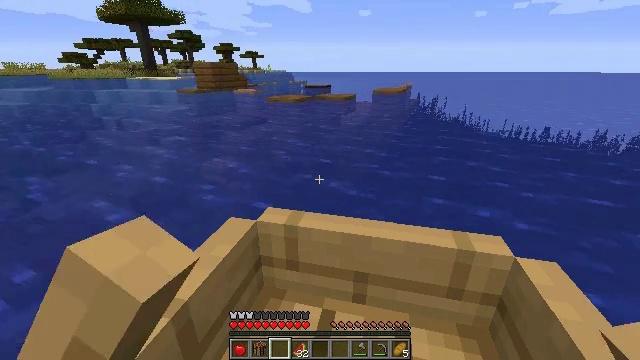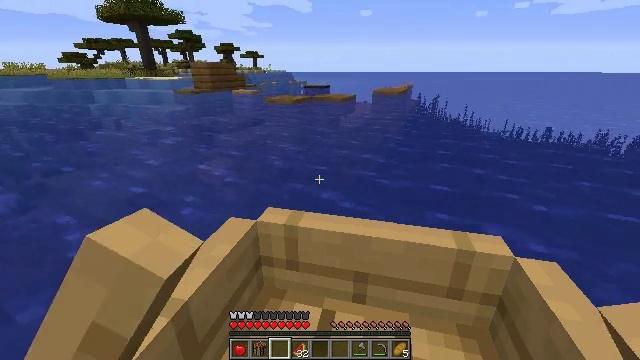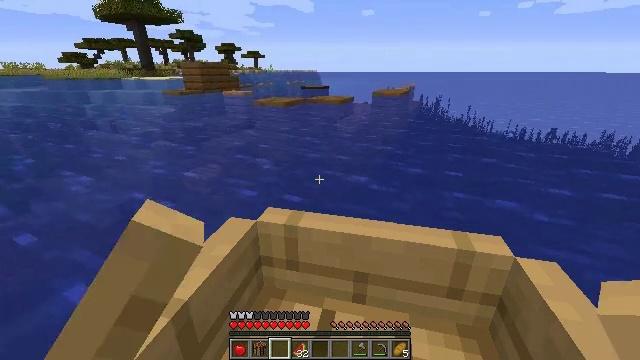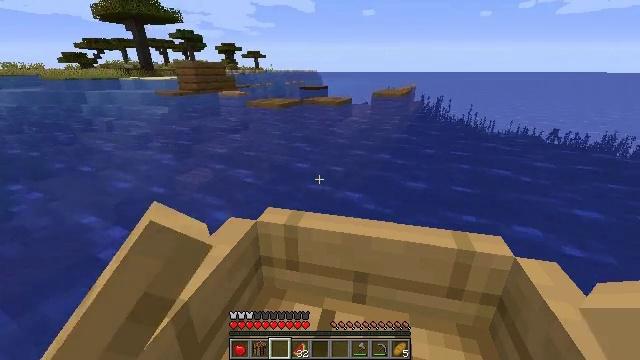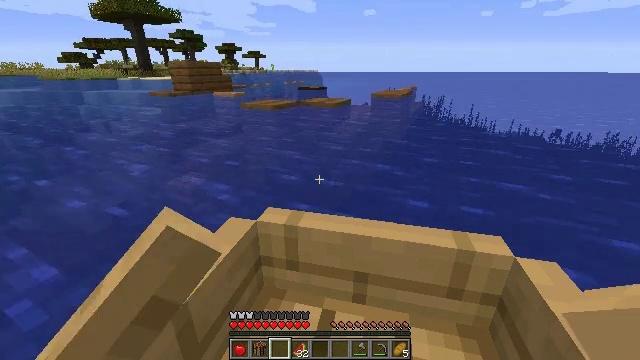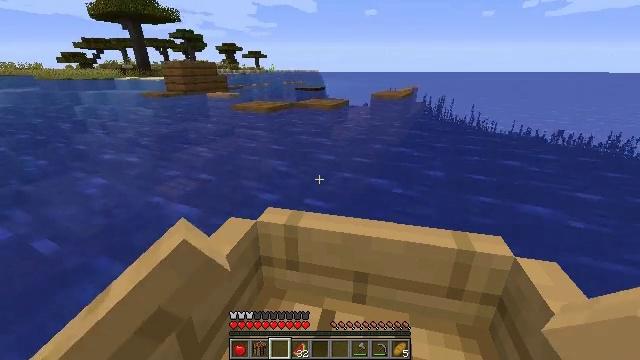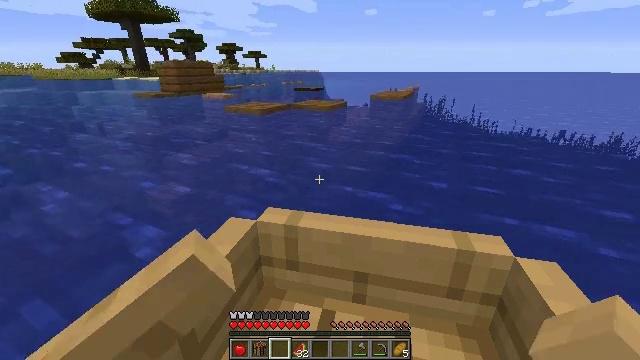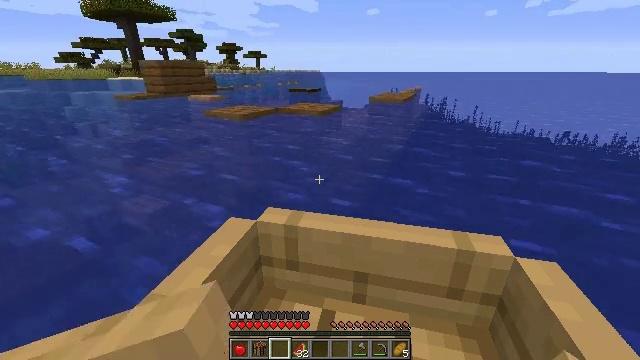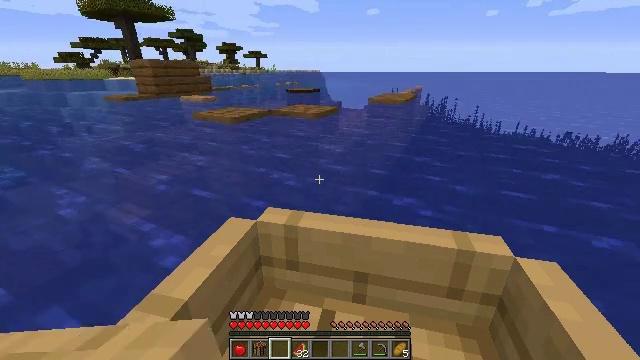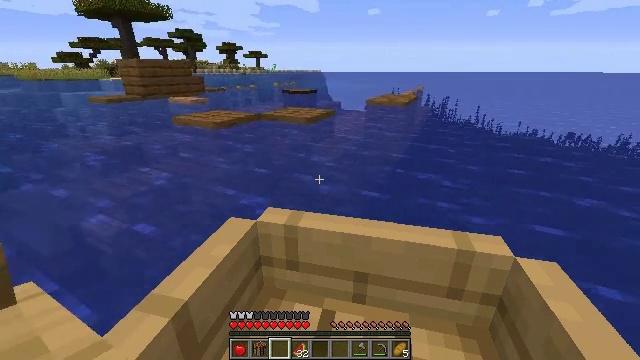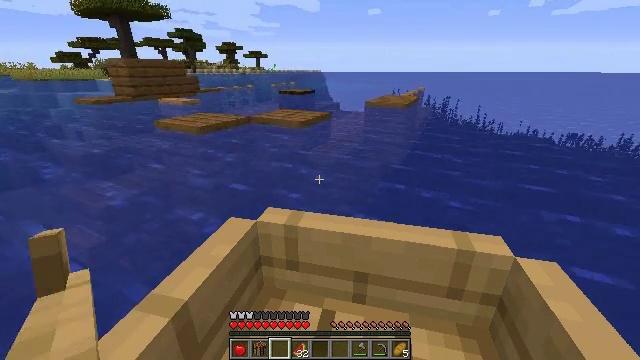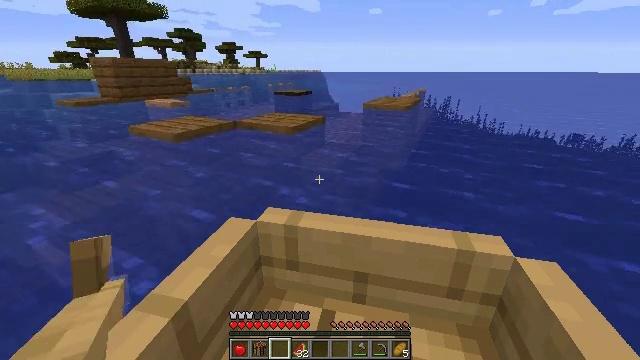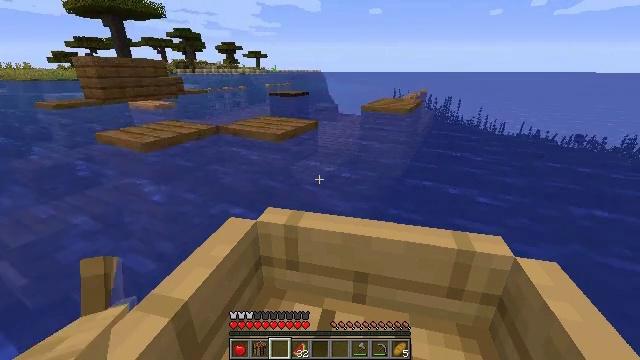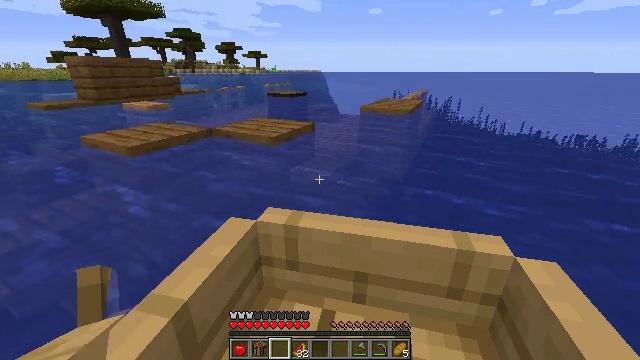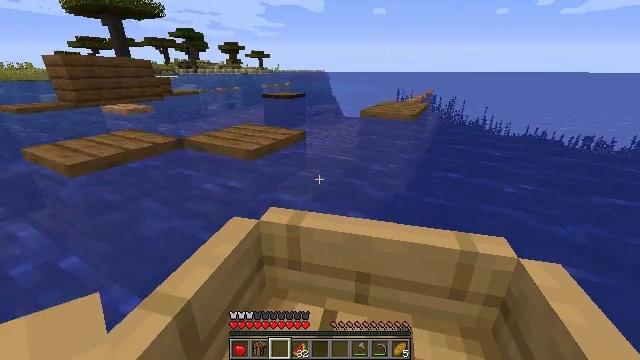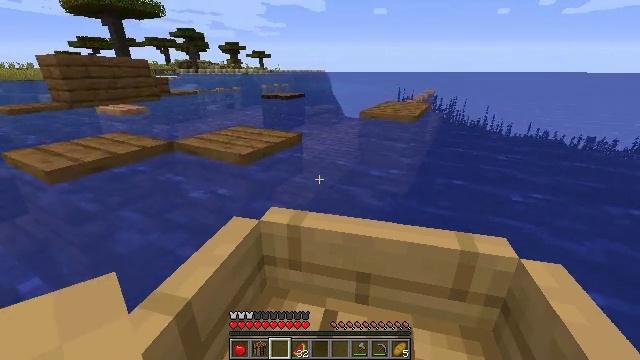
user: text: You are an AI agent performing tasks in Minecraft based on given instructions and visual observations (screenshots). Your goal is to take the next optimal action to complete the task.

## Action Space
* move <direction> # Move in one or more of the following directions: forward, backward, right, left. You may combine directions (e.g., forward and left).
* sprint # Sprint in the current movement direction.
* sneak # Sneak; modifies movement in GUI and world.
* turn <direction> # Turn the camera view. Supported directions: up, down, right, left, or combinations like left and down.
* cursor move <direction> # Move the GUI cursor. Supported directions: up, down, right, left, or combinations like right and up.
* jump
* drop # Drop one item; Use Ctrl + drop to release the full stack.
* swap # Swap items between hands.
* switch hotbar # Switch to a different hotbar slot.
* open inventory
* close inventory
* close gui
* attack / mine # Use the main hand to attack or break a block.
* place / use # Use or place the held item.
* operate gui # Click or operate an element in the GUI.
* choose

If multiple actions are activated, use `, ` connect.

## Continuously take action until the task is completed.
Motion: motion action
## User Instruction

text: Pick up the acacia fence after mining.
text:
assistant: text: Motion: move forward
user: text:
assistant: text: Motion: move forward
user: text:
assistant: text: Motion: move forward
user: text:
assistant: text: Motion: move forward
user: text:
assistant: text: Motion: move forward
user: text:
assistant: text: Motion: move forward
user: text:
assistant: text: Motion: move forward
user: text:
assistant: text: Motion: move forward
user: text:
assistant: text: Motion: move forward
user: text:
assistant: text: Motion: move forward
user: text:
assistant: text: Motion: move forward
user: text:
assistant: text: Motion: move forward
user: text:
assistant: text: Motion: move forward
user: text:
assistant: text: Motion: move forward
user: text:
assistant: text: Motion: move forward
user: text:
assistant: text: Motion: move forward
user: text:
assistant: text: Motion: no_op
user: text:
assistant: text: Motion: no_op
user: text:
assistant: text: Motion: no_op
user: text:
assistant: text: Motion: no_op
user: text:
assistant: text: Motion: no_op
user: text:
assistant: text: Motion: no_op
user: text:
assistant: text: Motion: no_op
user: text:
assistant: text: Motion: move back
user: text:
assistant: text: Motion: move back
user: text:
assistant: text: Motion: move back
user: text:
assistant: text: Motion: move back, turn down
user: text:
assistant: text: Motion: move back, turn down
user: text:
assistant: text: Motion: no_op
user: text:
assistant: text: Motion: no_op